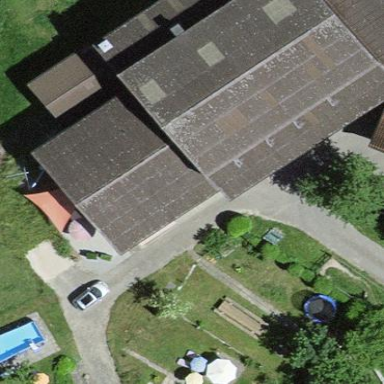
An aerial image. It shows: Farm building.